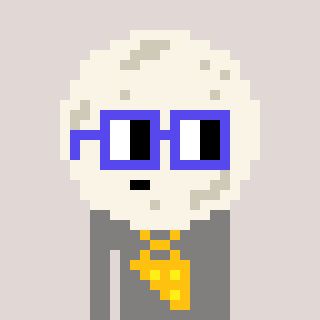
a pixel art character with square blue glasses, a moon-shaped head and a bluegrey-colored body on a warm background